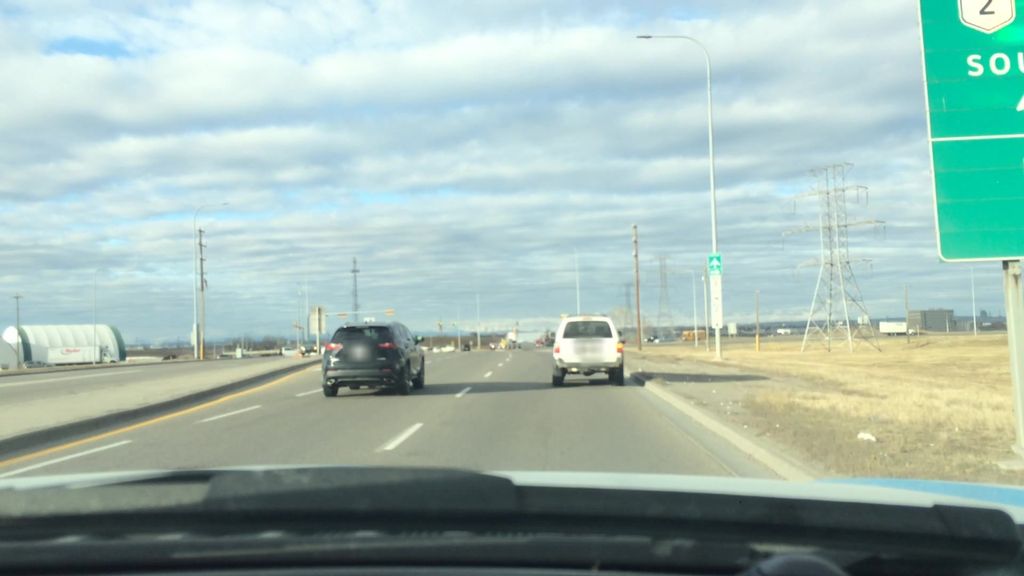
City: calgary